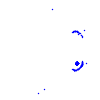
Particle: pion